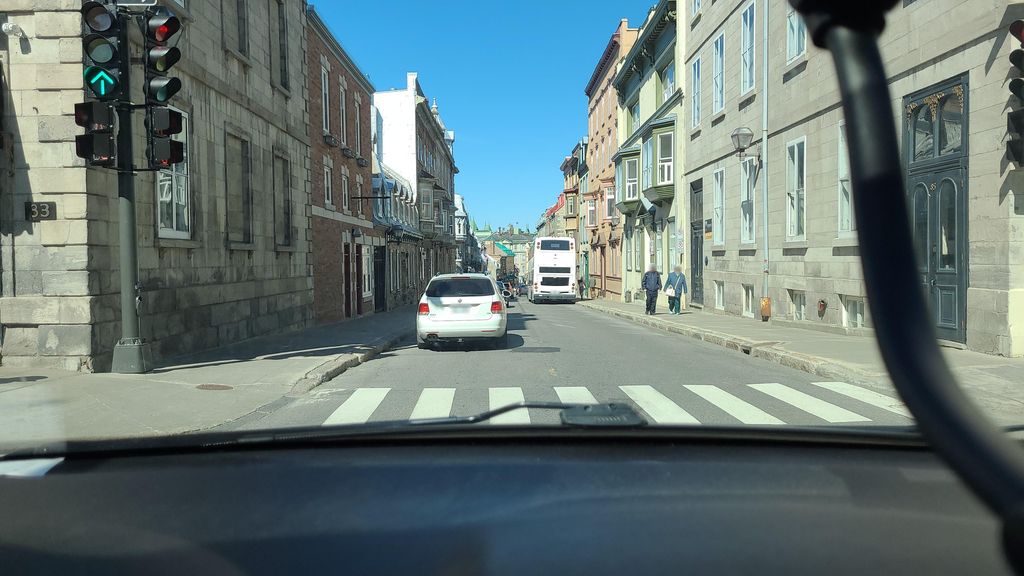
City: quebec_city